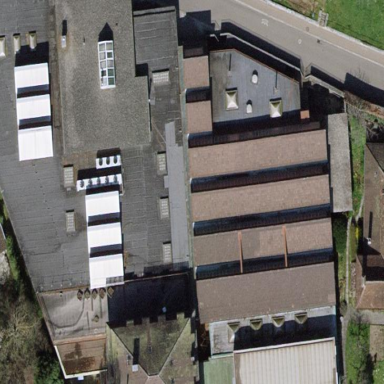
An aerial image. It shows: Industrial building.